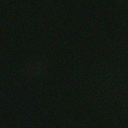
Screen state: off